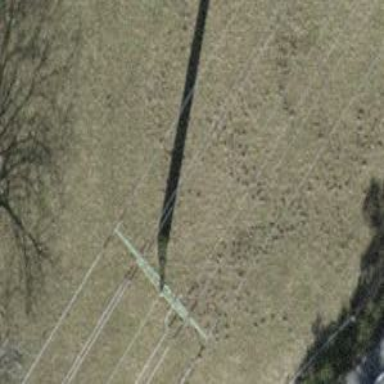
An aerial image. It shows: Three power lines with cables.